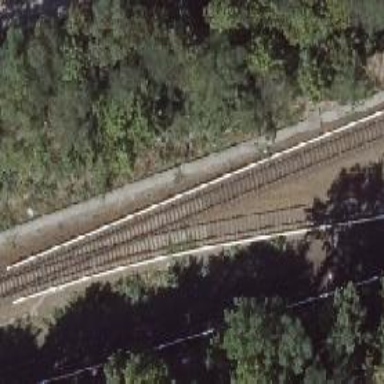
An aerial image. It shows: Light rail railway line with electrified rails.